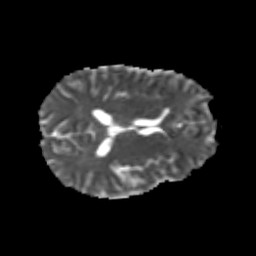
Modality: MD
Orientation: axial
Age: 24
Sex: male
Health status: healthy
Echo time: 0.074 s